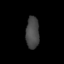
Tissue: skin
Cell type: Fibroblasts
Senescence score: 0.7823
Nuclear area (px): 419
Mean DAPI intensity: 71.394